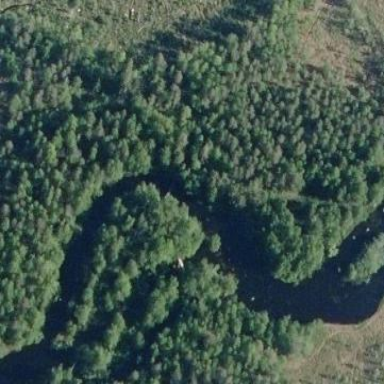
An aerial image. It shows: Islet covered with woodland.